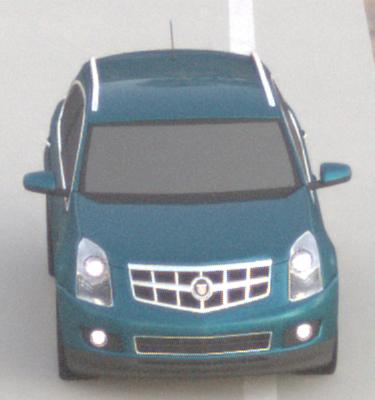
Make: Cadillac
Model: SRX 3.0 V6
Detailed model: SRX (II)
Model produced from: 2010/12
Model produced until: 2012/01
Doors: 5
Color: blue
Road condition: dry road
Daytime: sunrise or sunset
Contrast: low contrast